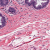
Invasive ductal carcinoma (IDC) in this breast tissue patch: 0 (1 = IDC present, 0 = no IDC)